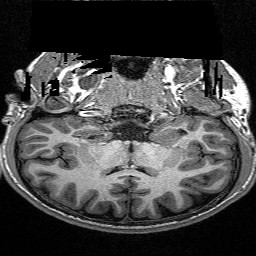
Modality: T1w
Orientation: sagittal
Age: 18
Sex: male